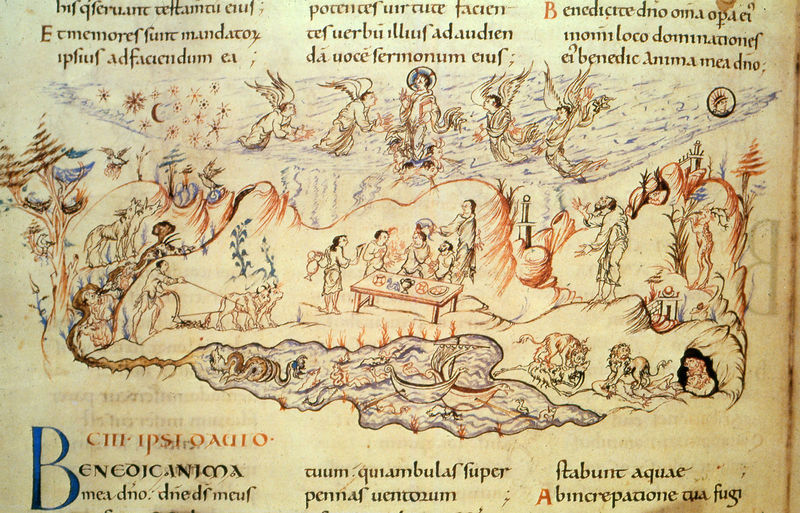
Titel: Harley-Psalter
Institution: London, British Library (BL)
Schlagwörter: baum, gott, himmel, meer, wasser, wolf, landschaft, see, tisch, zeichnung, tiere, malerei, erde, renaissance, boot, engel, schrift, kuh, essen, bauer, buch, geschirr, illustration, text, löwen, christus, jesus, griechisch, mittelalter, löwe, heilig, ochsen, stier, miniatur, ziege, latein, buchmalerei, simultandarstellung, heiligen, ikonografie, buchkunst